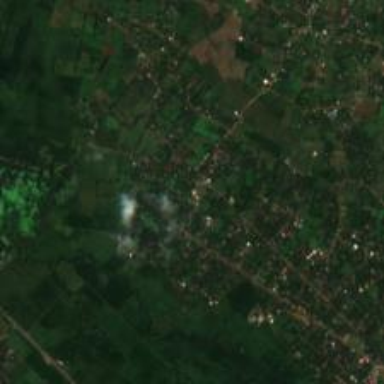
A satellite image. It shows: Village.